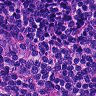
Metastatic tissue present: no